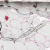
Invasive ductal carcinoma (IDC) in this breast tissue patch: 0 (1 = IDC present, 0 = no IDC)